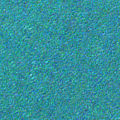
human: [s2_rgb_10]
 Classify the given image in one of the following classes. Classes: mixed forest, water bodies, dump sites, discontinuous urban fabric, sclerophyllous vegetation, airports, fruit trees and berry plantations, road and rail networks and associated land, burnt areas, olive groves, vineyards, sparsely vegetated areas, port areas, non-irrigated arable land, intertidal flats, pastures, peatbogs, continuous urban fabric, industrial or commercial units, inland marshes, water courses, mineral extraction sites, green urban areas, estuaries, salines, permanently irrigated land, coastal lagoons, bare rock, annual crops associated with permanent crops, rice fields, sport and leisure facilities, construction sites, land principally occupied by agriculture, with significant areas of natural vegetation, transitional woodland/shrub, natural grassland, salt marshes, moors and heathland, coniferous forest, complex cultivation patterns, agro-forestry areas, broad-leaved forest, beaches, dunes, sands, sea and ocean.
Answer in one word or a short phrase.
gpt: sea and ocean